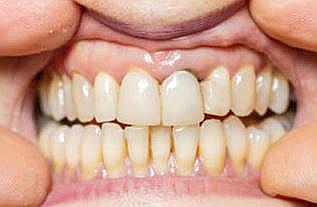
Condition: Gingivitis